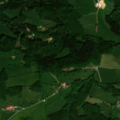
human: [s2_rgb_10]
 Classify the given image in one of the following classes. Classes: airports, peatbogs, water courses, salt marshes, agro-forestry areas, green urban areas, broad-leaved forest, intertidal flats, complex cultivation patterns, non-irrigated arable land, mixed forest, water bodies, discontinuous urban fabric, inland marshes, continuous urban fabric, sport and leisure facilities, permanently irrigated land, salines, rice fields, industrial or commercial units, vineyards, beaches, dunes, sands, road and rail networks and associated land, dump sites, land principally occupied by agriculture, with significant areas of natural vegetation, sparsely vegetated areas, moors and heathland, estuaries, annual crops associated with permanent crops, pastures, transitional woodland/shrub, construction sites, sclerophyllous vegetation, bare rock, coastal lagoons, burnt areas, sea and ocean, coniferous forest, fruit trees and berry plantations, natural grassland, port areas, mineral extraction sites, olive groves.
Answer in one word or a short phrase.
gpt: pastures, broad-leaved forest